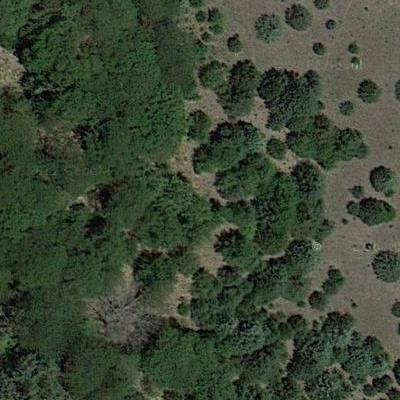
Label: Forest